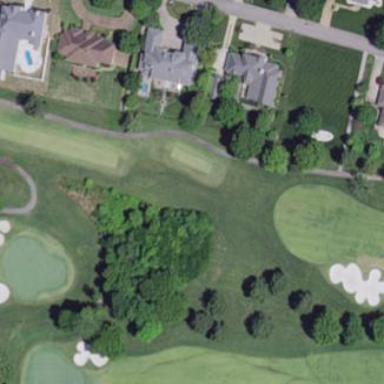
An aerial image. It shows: Golf rough area.